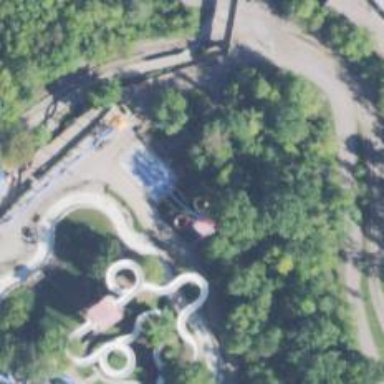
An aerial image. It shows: Bridge with culvert tunnel and water slide attraction.